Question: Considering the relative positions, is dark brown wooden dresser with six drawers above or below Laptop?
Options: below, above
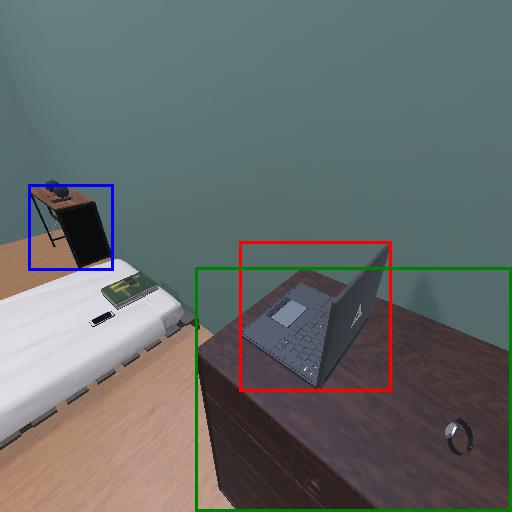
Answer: below